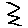
Label: zigzag